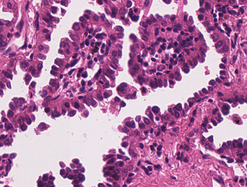
Tumor epithelial tissue: yes
Tumor-associated stroma tissue: yes
Normal tissue: no